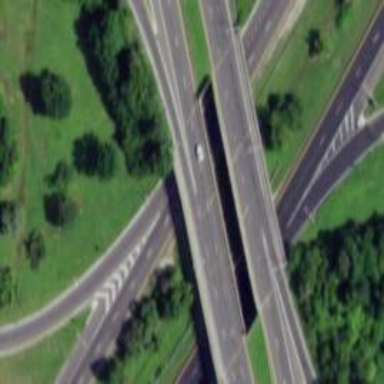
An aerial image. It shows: Motorway.